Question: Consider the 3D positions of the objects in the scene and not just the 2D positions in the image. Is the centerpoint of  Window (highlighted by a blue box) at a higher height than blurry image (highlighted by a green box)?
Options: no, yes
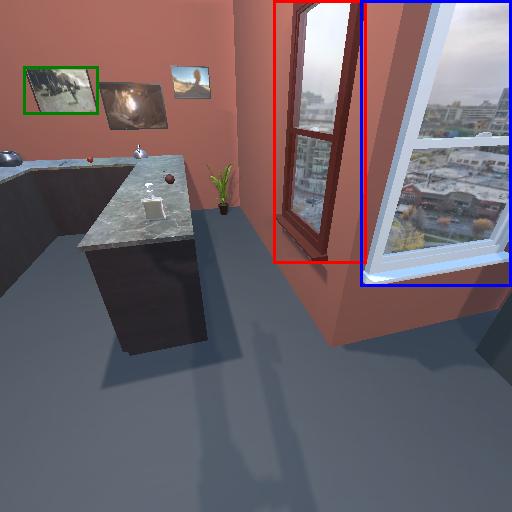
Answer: no